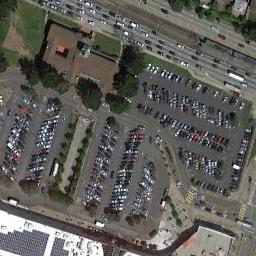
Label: parking_lot